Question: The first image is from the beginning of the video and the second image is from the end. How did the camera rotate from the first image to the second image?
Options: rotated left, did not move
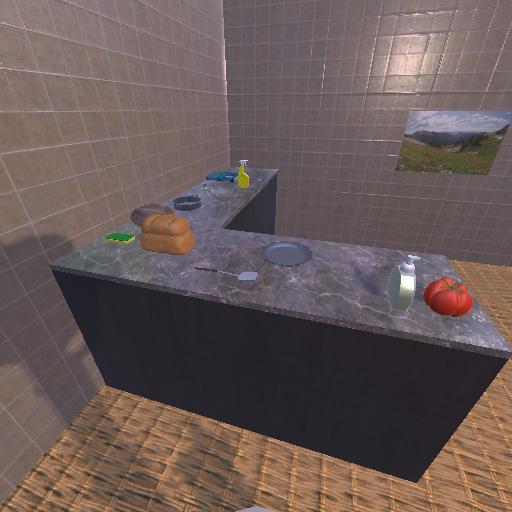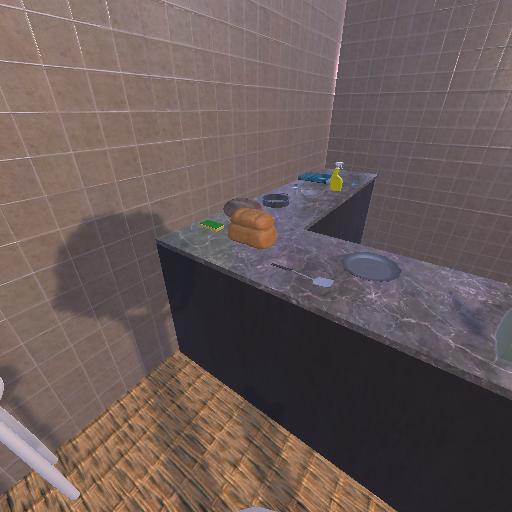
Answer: rotated left